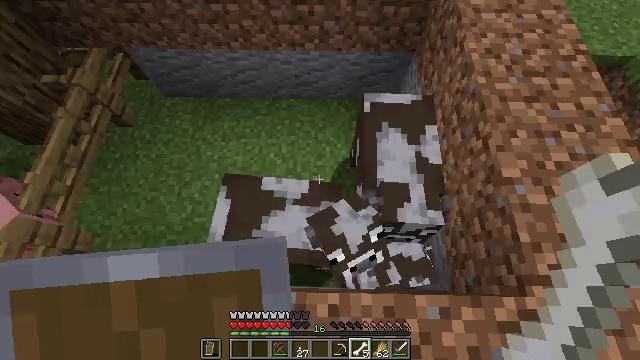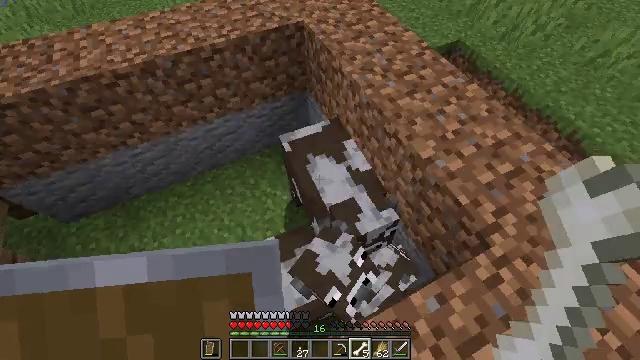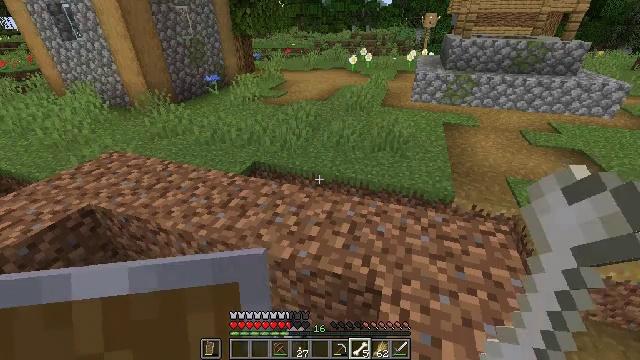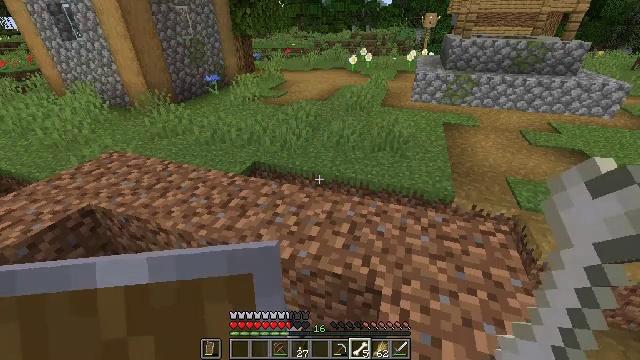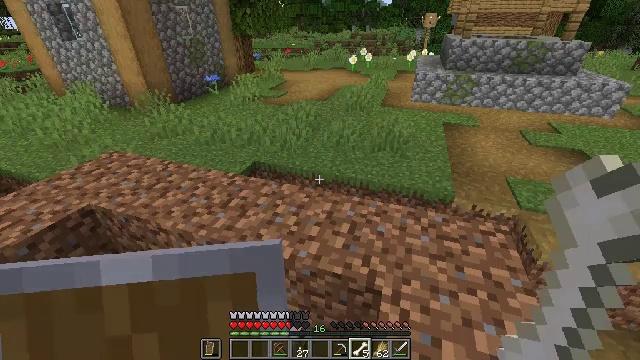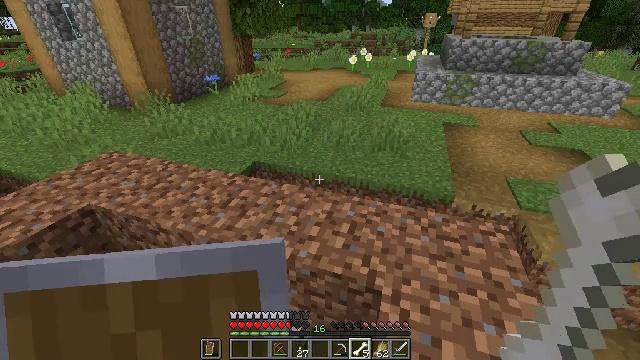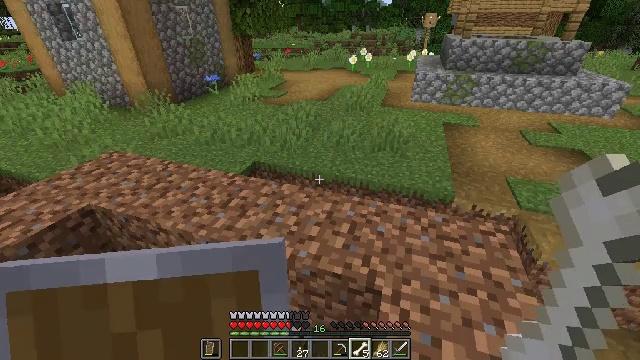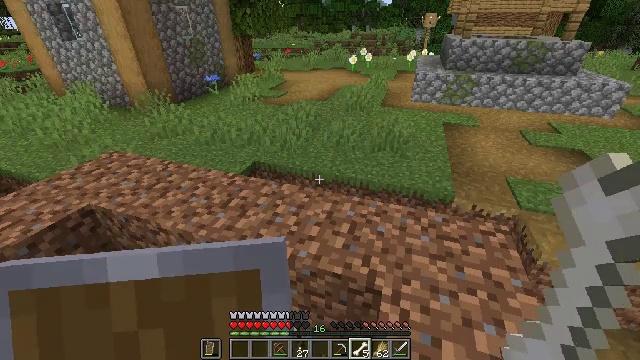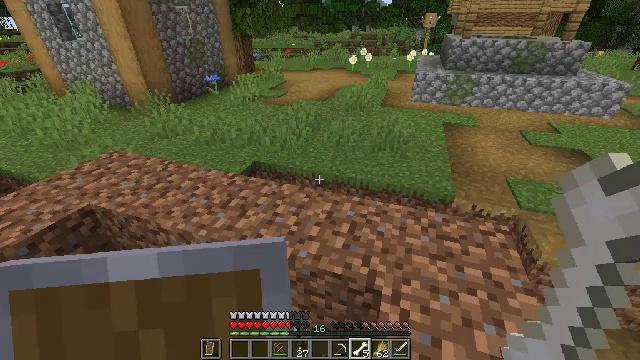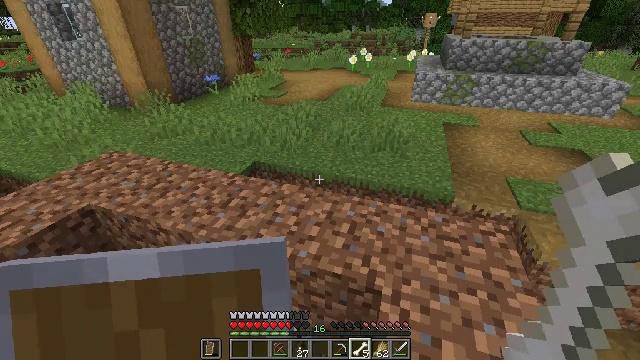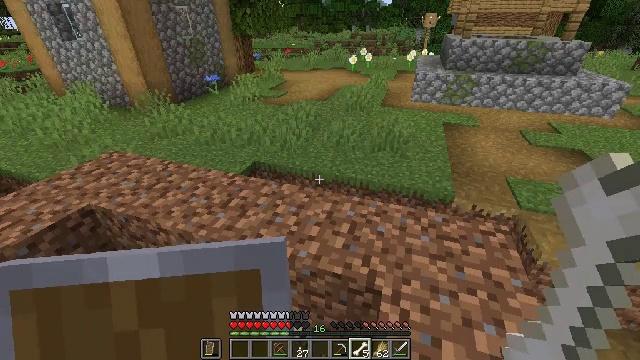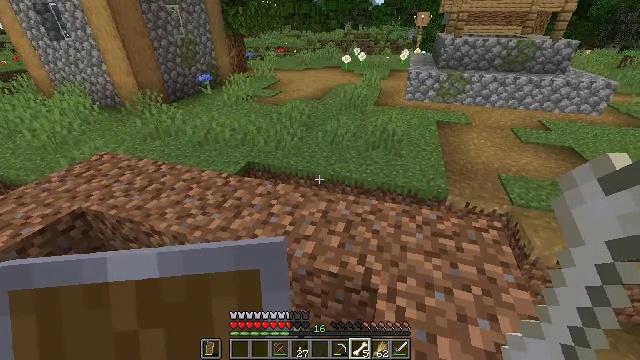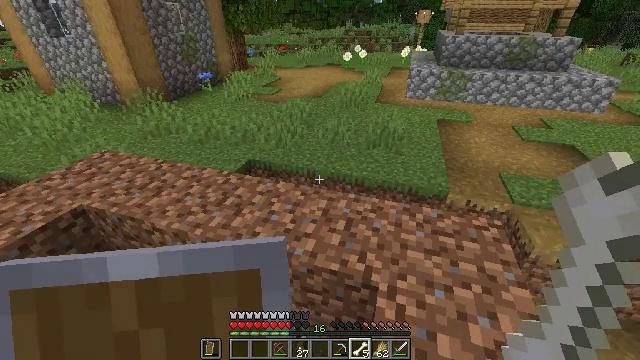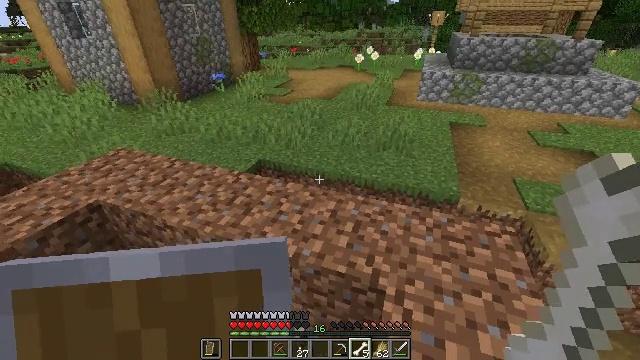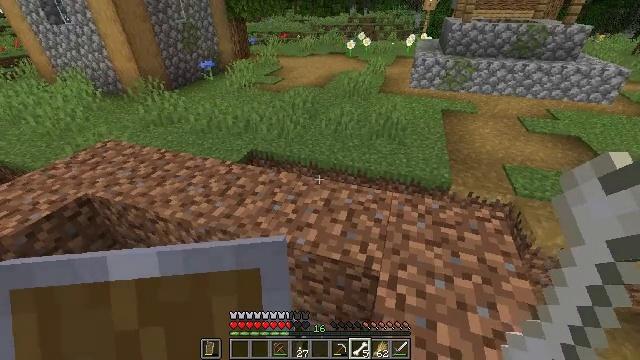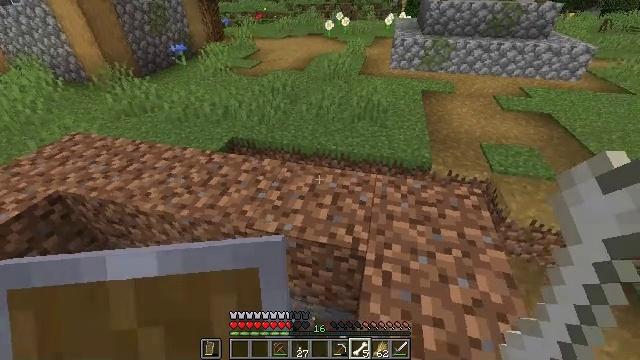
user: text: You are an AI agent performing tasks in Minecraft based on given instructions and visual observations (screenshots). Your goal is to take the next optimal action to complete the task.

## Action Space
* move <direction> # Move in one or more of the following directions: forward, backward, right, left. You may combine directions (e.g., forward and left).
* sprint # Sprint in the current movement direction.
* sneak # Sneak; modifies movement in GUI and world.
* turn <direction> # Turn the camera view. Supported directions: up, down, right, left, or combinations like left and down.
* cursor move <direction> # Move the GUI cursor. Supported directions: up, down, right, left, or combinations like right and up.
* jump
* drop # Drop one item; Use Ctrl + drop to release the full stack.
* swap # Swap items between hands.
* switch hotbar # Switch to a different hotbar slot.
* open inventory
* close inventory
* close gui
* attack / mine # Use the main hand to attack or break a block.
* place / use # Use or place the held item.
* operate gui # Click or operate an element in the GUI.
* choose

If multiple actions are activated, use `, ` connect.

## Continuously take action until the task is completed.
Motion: motion action
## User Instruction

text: Attack the grindstone to break it.
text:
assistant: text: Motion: no_op
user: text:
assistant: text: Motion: turn right and up
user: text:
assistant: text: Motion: no_op
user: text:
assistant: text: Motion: no_op
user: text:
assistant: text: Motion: no_op
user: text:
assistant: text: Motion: no_op
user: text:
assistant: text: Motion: no_op
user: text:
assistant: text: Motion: no_op
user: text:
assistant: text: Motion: no_op
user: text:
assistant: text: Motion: no_op
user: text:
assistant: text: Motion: turn right
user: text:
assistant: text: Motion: no_op
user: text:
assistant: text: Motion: turn left
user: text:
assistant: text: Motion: turn right and down
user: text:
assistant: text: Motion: turn right and down
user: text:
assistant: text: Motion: turn right
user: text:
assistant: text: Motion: no_op
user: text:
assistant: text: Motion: turn right and up
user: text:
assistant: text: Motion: turn right and up
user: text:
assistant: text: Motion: turn right and up
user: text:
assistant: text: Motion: move forward, turn right and up
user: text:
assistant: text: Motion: move forward
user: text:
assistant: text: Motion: no_op
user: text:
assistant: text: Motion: move forward
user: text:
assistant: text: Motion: move forward
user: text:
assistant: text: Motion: move forward
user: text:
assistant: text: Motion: move forward
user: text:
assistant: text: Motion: move forward
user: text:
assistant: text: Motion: move forward, turn left
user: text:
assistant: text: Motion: move forward, turn left and up